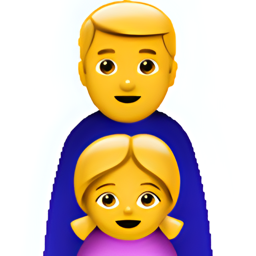
Name: family man girl
Emoji: 👨‍👨‍👧
Group: People & Body
Sub-group: family